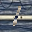
Label: 1